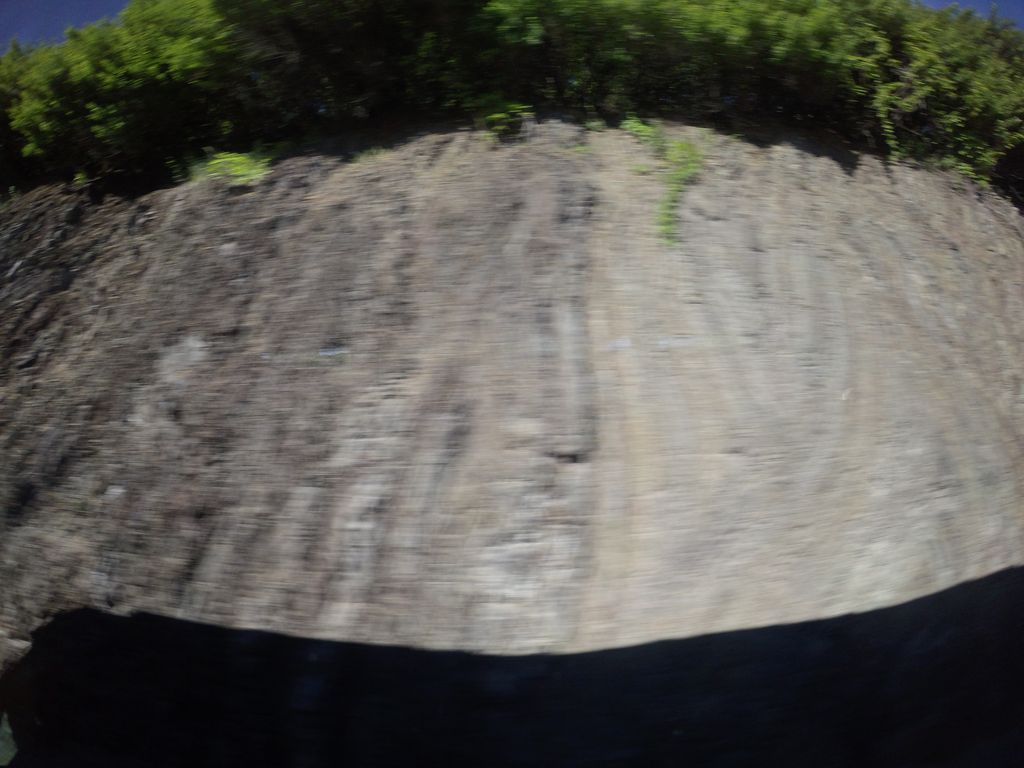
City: quebec_city